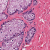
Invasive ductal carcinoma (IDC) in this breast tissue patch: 0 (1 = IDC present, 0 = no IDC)